Field crop: maize
Growth stage: 2
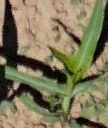
Species: maize